Aerial crown-view tile of a tropical tree (Barro Colorado Island, Panama), acquired 20250818:
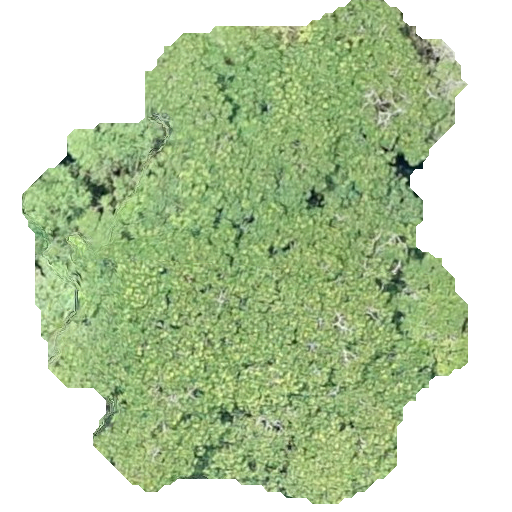
Species: Hura crepitans
GBIF accepted scientific name: Hura crepitans
Crown area: 233.412 m²